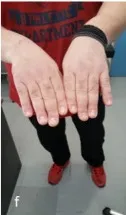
Psoriatic lesions of patient 2. (
e-
h) Psoriatic lesions of second patient after treatment with brodalumab.
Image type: medical_photograph (skin_photograph)